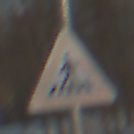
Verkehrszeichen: FussgaengerueberwegRechts
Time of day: MorningAfternoon
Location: Outdoor (Suburban)
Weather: PartlyCloudy
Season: NotSpecified
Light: Natural